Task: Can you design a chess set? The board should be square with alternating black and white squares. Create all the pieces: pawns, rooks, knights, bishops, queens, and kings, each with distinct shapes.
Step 2465:
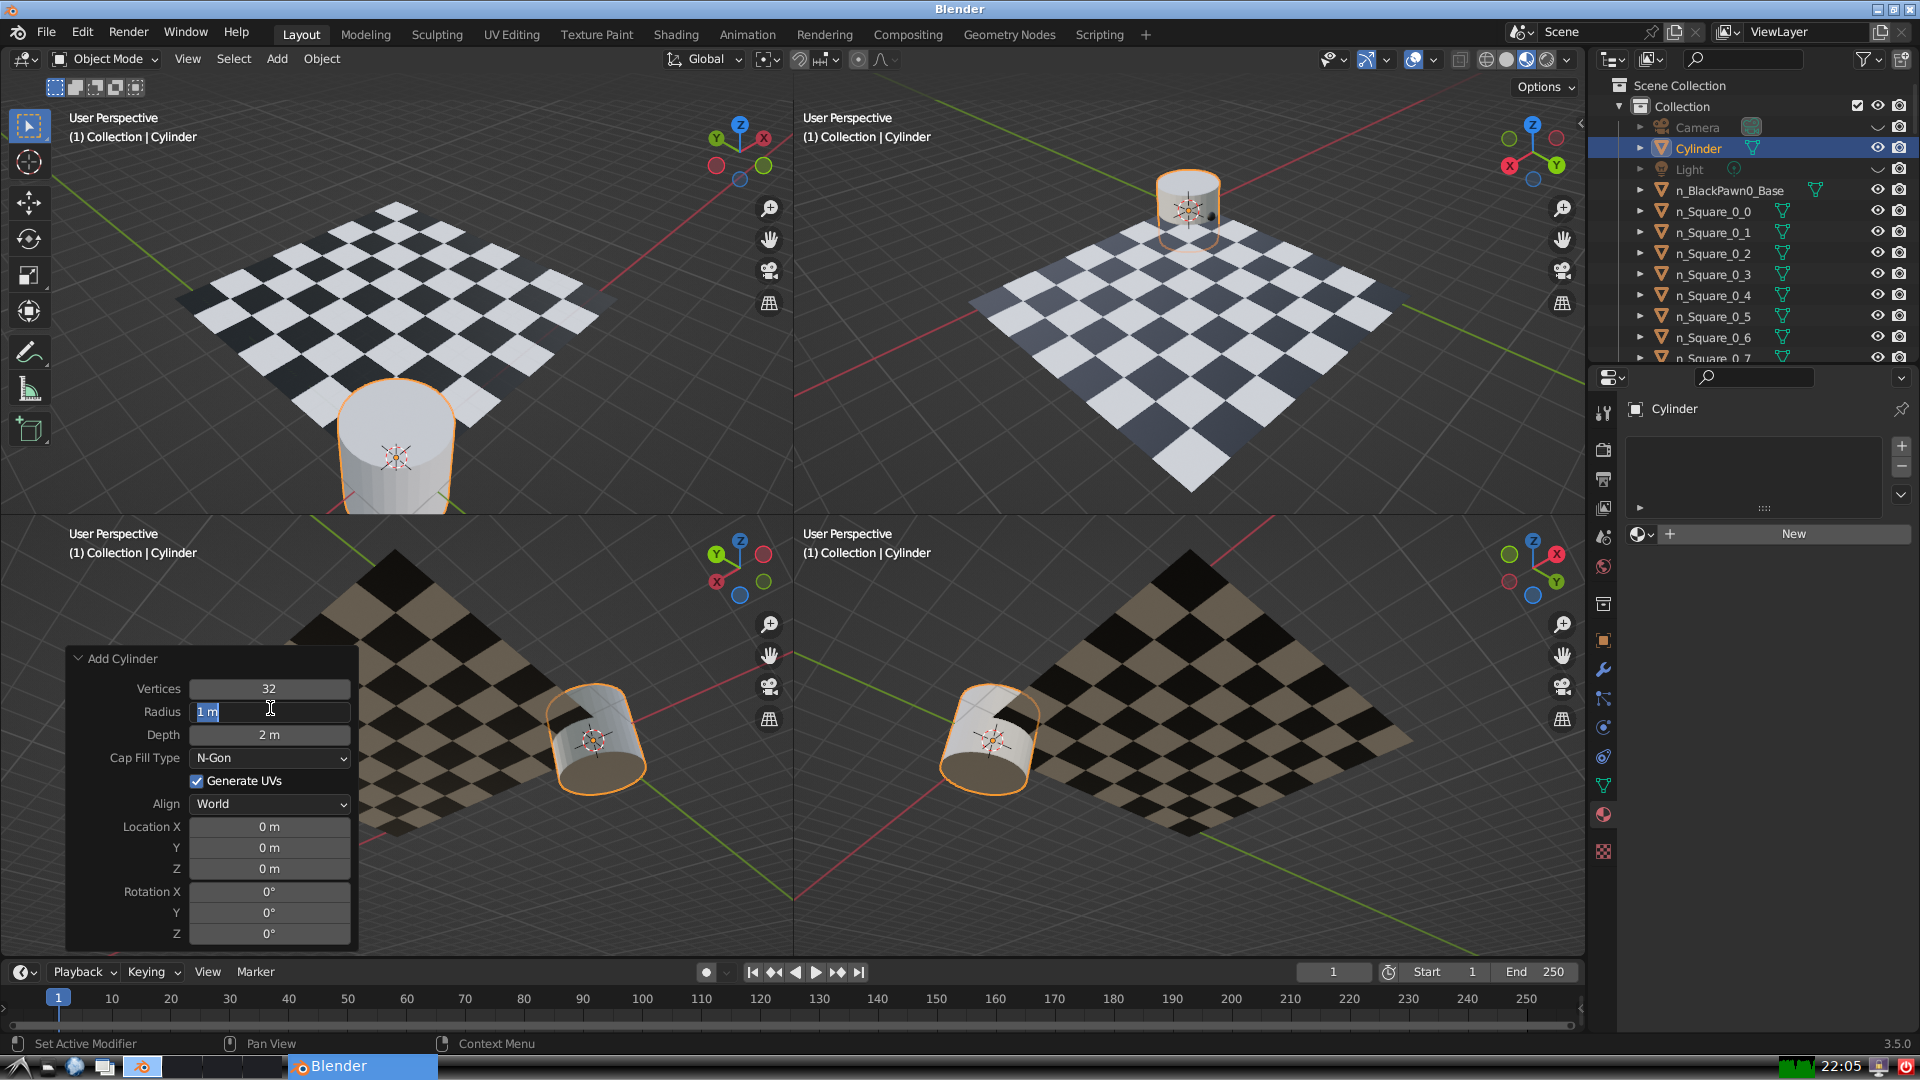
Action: input_text: 0.1